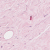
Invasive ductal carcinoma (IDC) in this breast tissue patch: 0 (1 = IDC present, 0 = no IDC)